Field crop: maize
Growth stage: 2
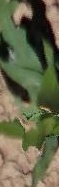
Species: maize